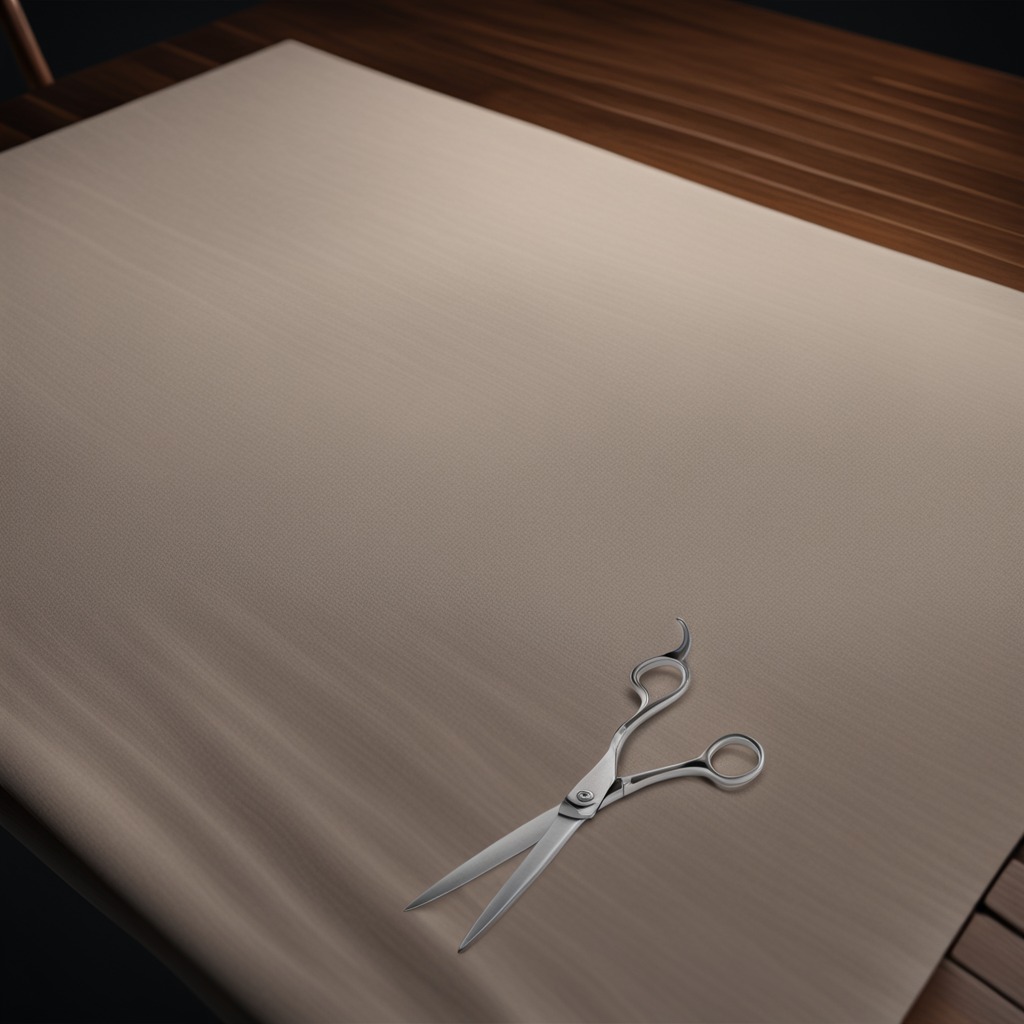
A scissor lying on the wooden table.